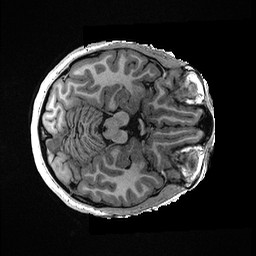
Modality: T1w
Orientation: axial
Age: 24
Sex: female
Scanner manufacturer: ge
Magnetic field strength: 3 T
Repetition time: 0.006952 s
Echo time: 0.00292 s